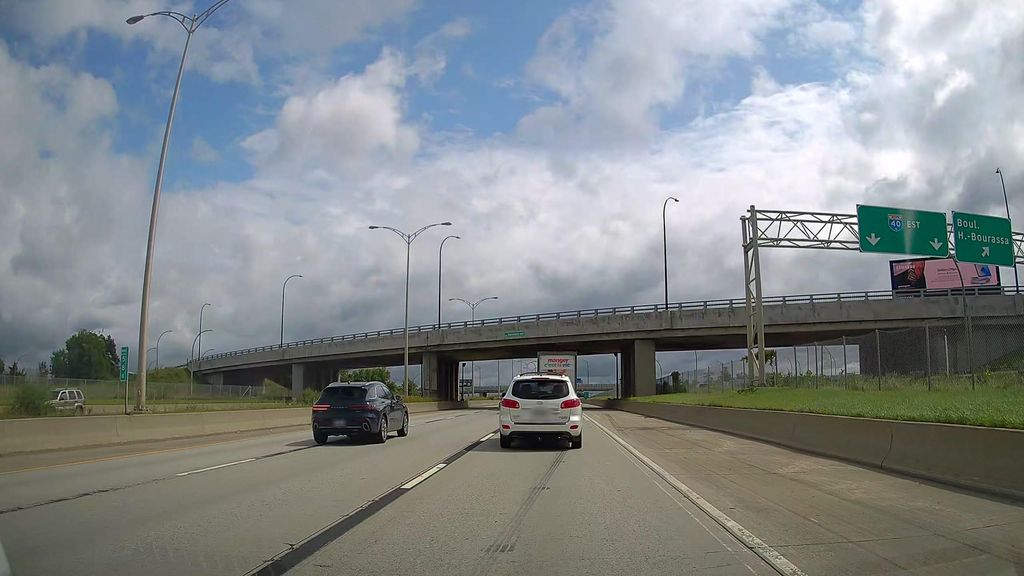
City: montreal